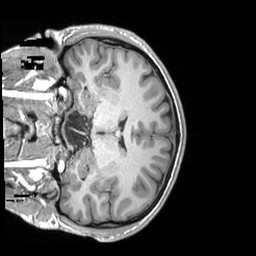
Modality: T1w
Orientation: coronal
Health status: ill
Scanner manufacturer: siemens
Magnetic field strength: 3 T
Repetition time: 2.3 s
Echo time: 0.00243 s